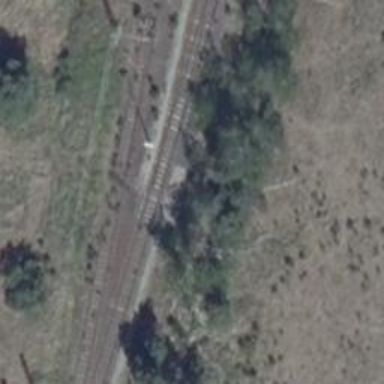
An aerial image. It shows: Railway switch.